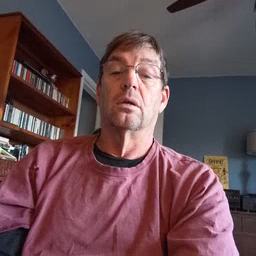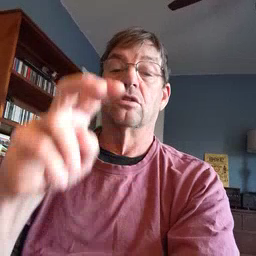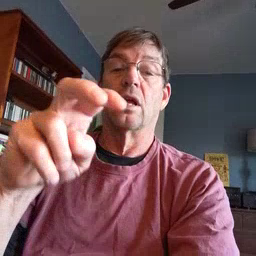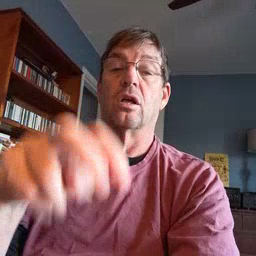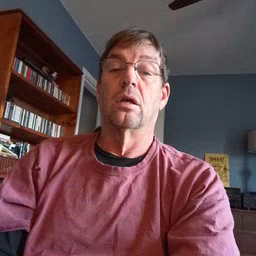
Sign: chair